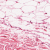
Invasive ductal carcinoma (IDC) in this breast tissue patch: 0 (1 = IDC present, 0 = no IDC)